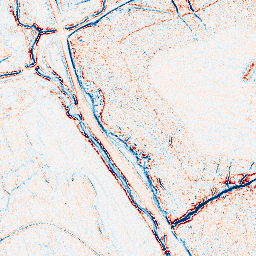
Category: edge_preserving
Decomposition family: anisotropic_diffusion
Decomposition parameters: iterations: 5
kappa: 30
gamma: 0.15
Upsampling method: regularized
Upsampling parameters: scale: 2
lambda_reg: 0.01
Upsampling scale: 2